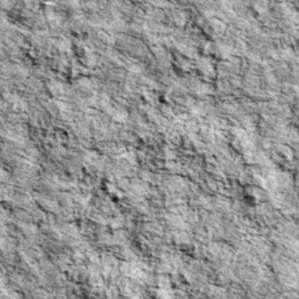
Label: non_frost